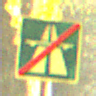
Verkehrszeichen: EndeAutbahn
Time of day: SunriseSunset
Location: Outdoor (Nature)
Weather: PartlyCloudy
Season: NotSpecified
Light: Natural